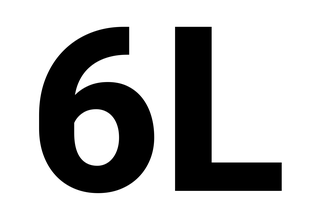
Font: Roboto_ExtraBold